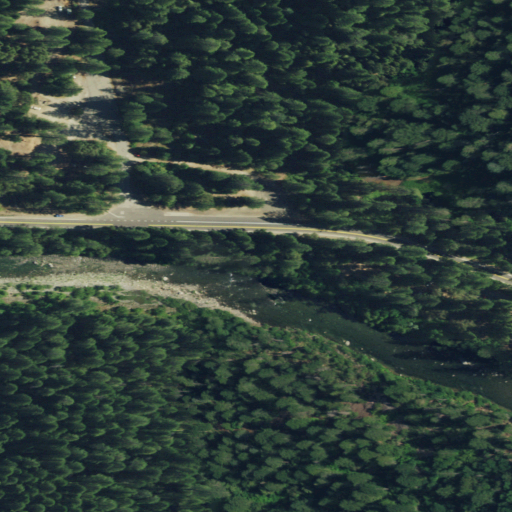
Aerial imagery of valley in California named Indian Valley containing evergreen forest, open development, low intensity development, and shrub